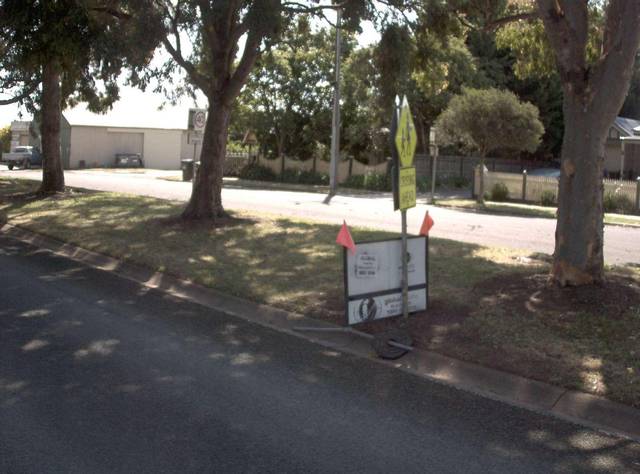
Region: Australia
Coordinates: -38.143, 145.853